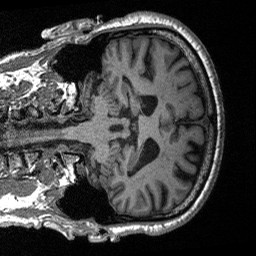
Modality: T1w
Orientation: coronal
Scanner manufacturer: siemens
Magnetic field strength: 3 T
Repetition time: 2.3 s
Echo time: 0.00226 s